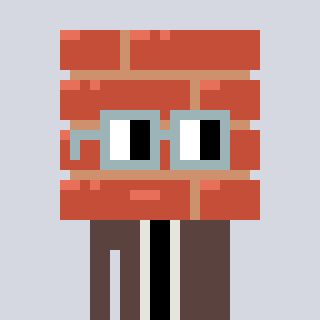
a pixel art character with square dark gray glasses, a wall-shaped head and a darkbrown-colored body on a cool background